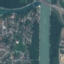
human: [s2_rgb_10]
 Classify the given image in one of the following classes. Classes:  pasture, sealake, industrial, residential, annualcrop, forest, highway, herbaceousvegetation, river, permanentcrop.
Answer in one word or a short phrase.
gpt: River